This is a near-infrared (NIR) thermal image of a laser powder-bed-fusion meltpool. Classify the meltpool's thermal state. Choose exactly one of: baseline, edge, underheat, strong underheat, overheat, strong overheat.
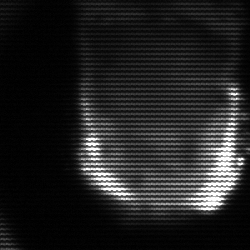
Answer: baseline